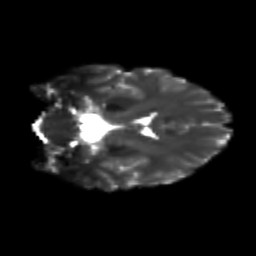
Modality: T2w
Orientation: coronal
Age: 19
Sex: female
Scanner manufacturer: siemens
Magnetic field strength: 3 T
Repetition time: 3.5 s
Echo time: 0.125 s